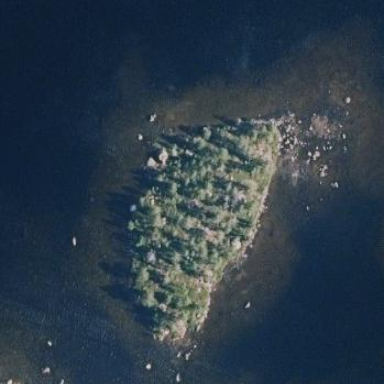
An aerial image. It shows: Islet.